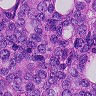
Metastatic tissue present: yes